Field crop: maize
Growth stage: 1
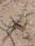
Species: salsola